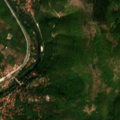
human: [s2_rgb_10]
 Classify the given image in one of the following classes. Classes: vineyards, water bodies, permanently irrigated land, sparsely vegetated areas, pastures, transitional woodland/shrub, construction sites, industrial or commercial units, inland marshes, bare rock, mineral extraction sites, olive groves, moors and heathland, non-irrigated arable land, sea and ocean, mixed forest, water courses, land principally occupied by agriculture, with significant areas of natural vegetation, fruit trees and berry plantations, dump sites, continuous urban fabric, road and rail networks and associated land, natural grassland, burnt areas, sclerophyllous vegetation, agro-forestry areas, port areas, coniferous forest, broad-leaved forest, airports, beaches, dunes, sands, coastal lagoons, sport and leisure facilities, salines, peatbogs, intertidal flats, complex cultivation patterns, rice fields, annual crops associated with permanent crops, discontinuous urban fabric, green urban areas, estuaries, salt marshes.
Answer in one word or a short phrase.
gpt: discontinuous urban fabric, complex cultivation patterns, land principally occupied by agriculture, with significant areas of natural vegetation, broad-leaved forest, natural grassland, transitional woodland/shrub